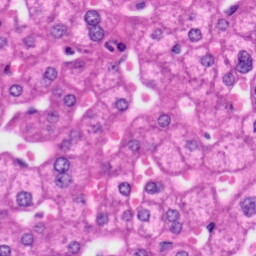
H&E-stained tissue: Liver